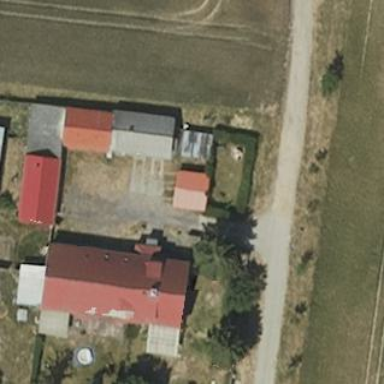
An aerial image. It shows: Shed.